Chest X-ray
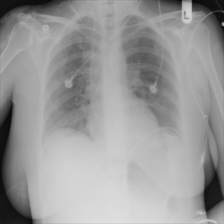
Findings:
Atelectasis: negative
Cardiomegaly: negative
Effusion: negative
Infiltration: negative
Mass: positive
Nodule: negative
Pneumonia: negative
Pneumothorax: negative
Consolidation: negative
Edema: negative
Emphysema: negative
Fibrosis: negative
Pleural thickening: negative
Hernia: negative